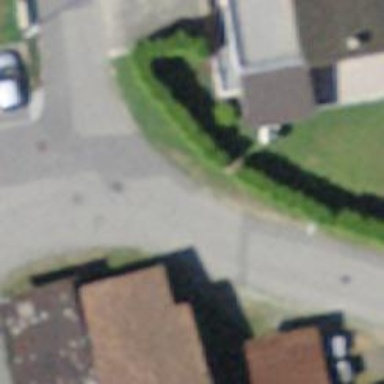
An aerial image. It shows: Residential road with asphalt surface and no sidewalk.